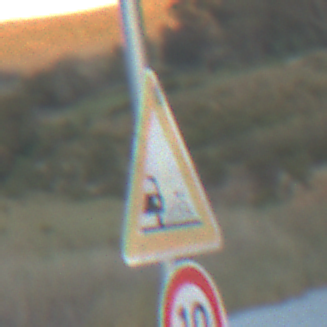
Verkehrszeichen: SplittSchotter
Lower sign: Geschwindigkeit10
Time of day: SunriseSunset
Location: Outdoor (RoadRail)
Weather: PartlyCloudy
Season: NotSpecified
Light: Natural